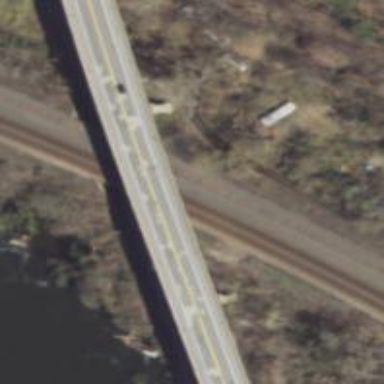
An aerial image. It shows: Railway bridge over siding.